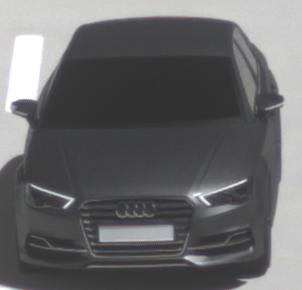
Make: Audi
Model: S3
Detailed model: 8V
Model produced from: 2013
Model produced until: 2020
Doors: 4
Color: gray
Road condition: dry road
Daytime: midday
Contrast: medium contrast